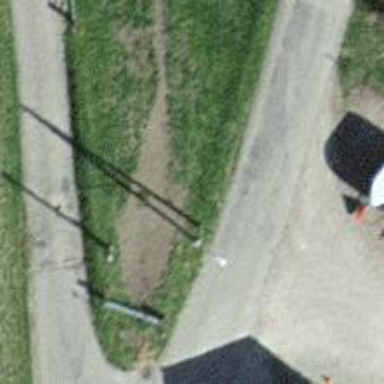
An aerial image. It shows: Minor power line.